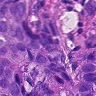
Metastatic tissue present: yes